Question: I need to create side-buttons in WPF. the Back and Forward on the picture.

I cannot figure out what kind of style should I create for their shape? I already have central button all I need to build up others with such unusual shape. Could anybody help with any ideas about their ControlTemplate?
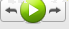
Answer: There is a workaround to use negative margins for both side buttons so that Play would overlapped them.